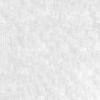
Label: no_change